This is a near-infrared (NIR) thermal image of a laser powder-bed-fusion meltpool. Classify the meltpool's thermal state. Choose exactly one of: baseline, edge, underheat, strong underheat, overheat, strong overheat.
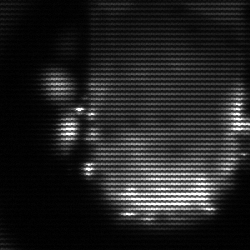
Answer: baseline